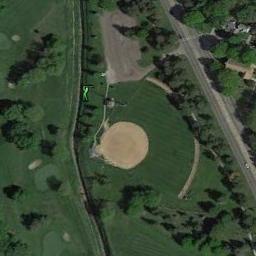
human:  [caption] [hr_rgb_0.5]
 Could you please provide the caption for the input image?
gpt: There is a muddy path by the baseball field .

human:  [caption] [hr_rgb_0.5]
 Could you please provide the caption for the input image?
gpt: There is a baseball diamond in the grass along the roads with many trees .

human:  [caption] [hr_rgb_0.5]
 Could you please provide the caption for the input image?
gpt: A baseball diamond is in the middle of grass next to some trees by the road .

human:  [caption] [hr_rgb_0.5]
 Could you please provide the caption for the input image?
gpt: A baseball diamond on the lawn with some trees .

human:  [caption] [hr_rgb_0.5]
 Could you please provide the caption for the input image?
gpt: Many trees are beside the  baseball diamond .